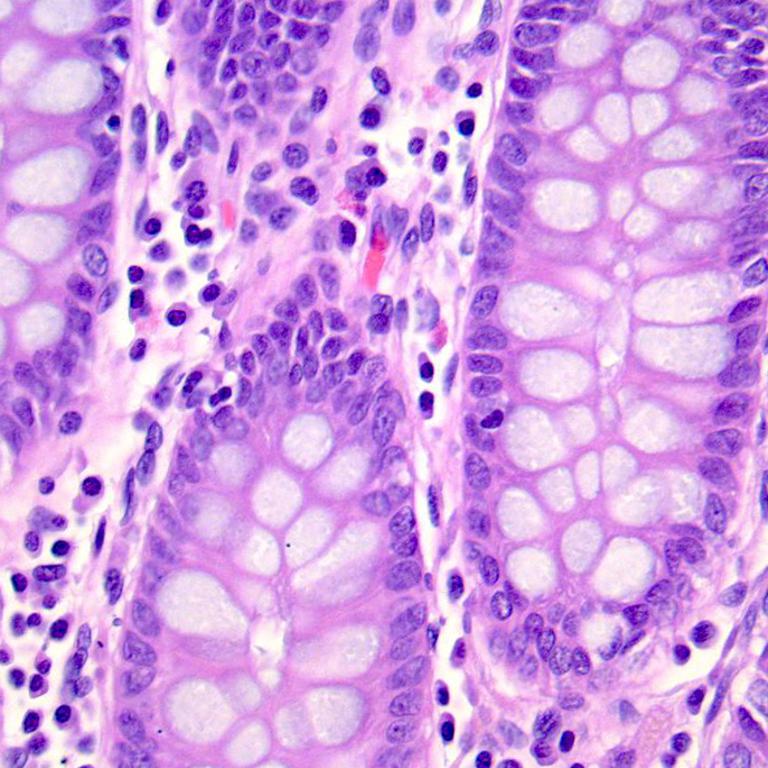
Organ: colon
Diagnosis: benign